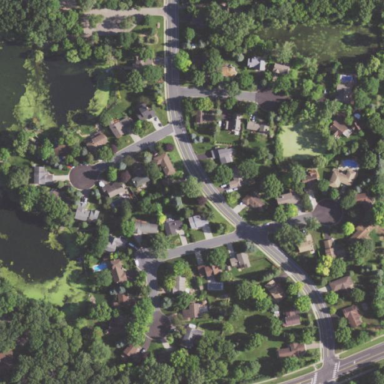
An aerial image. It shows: Single-family residential area.